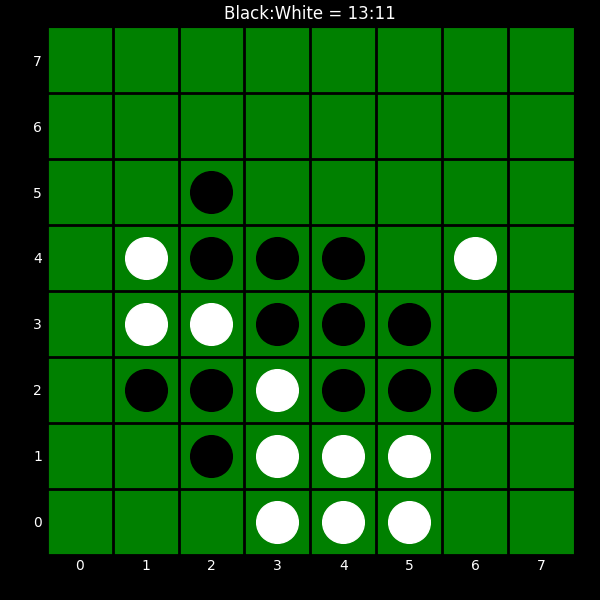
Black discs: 13
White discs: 11